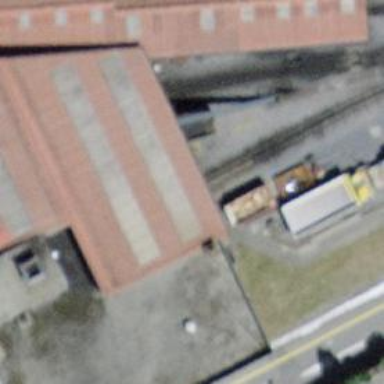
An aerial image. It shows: Single narrow-gauge railway track in service yard.